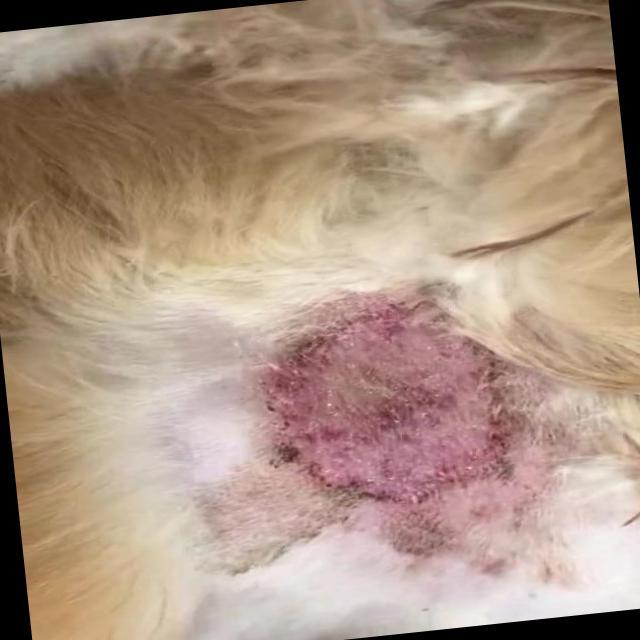
Canine dermatitis — inflammation of the skin presenting with erythema, pruritus, papules, and excoriation. May be allergic, contact, or atopic in origin.